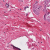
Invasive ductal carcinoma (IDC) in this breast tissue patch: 0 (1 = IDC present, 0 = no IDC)